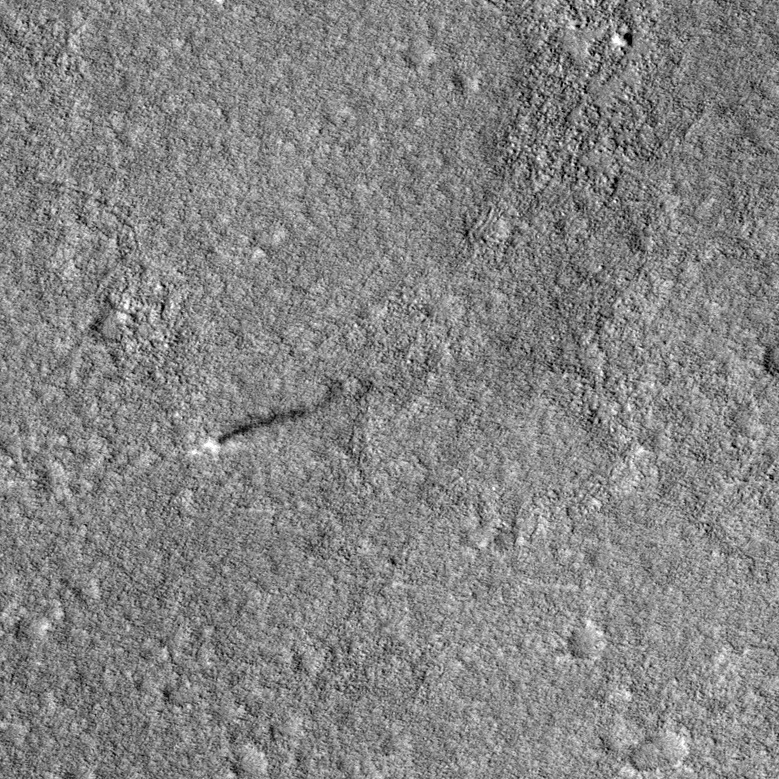
Label: dustdevil